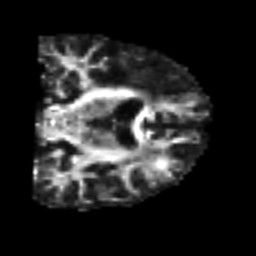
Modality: FA
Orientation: coronal
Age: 61
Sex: male
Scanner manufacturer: siemens
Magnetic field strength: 3 T
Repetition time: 4.999 s
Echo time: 0.07946 s